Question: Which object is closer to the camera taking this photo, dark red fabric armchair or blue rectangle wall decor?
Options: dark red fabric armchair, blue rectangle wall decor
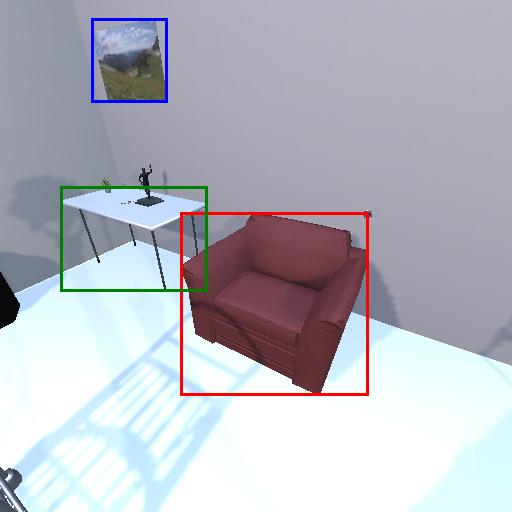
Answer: dark red fabric armchair